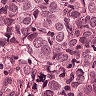
Metastatic tissue present: yes